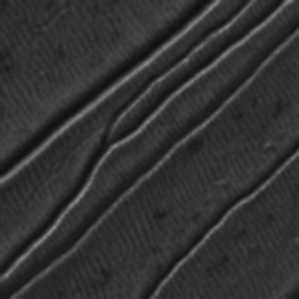
Label: frost